Question: Like the in-built Math class, there are a couple of methods that one can use without importing the Math class. e.g
'''
int io = (int) Math.random();
'''
and notice the import region: no MATH whatsoever
'''
import java.awt.Color;
import java.awt.Graphics;
import javax.swing.JPanel;
'''
but seeing, Math set doesn't have everything i needed, i created mine in a new class, but i can't seem to figure out what to do so i can be able to use it.
Taking a hint from the Math.java file, I've made my class final and my methods static but no avail..
Here's an excerpt of my code
'''
package customops.Sets;
'''
/**
*
* @author Kbluue
*/
'''
public final class SetOpz {
public SetOpz(){}
public static int setMax(int[] set){
int out = set[0];
for(int i=1; i<set.length; i++){
out = Math.max(out, set[i]);
}
return out;
}
'''

how do i use just the import command without having to copy and paste the SetOpz class in the DTL package?
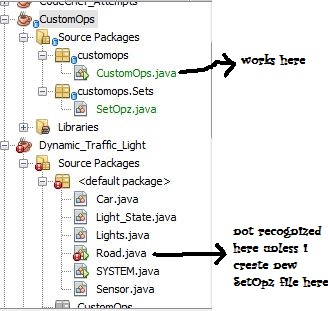
Answer: You don't need to import Math explicitly because it is included by default. To use your own code you will have to import it. If you're using IntelliJ or Eclipse or some other smart IDE it will offer to import it for you automatically. Otherwise add a import statement at the top:
'''
import customops.Sets.SetOpz;
'''